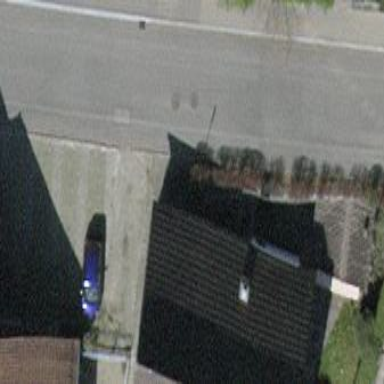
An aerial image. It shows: Terrace building.